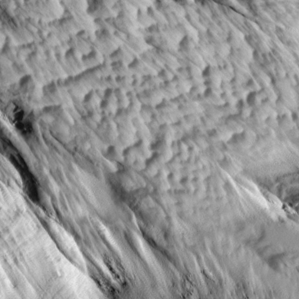
Label: non_frost